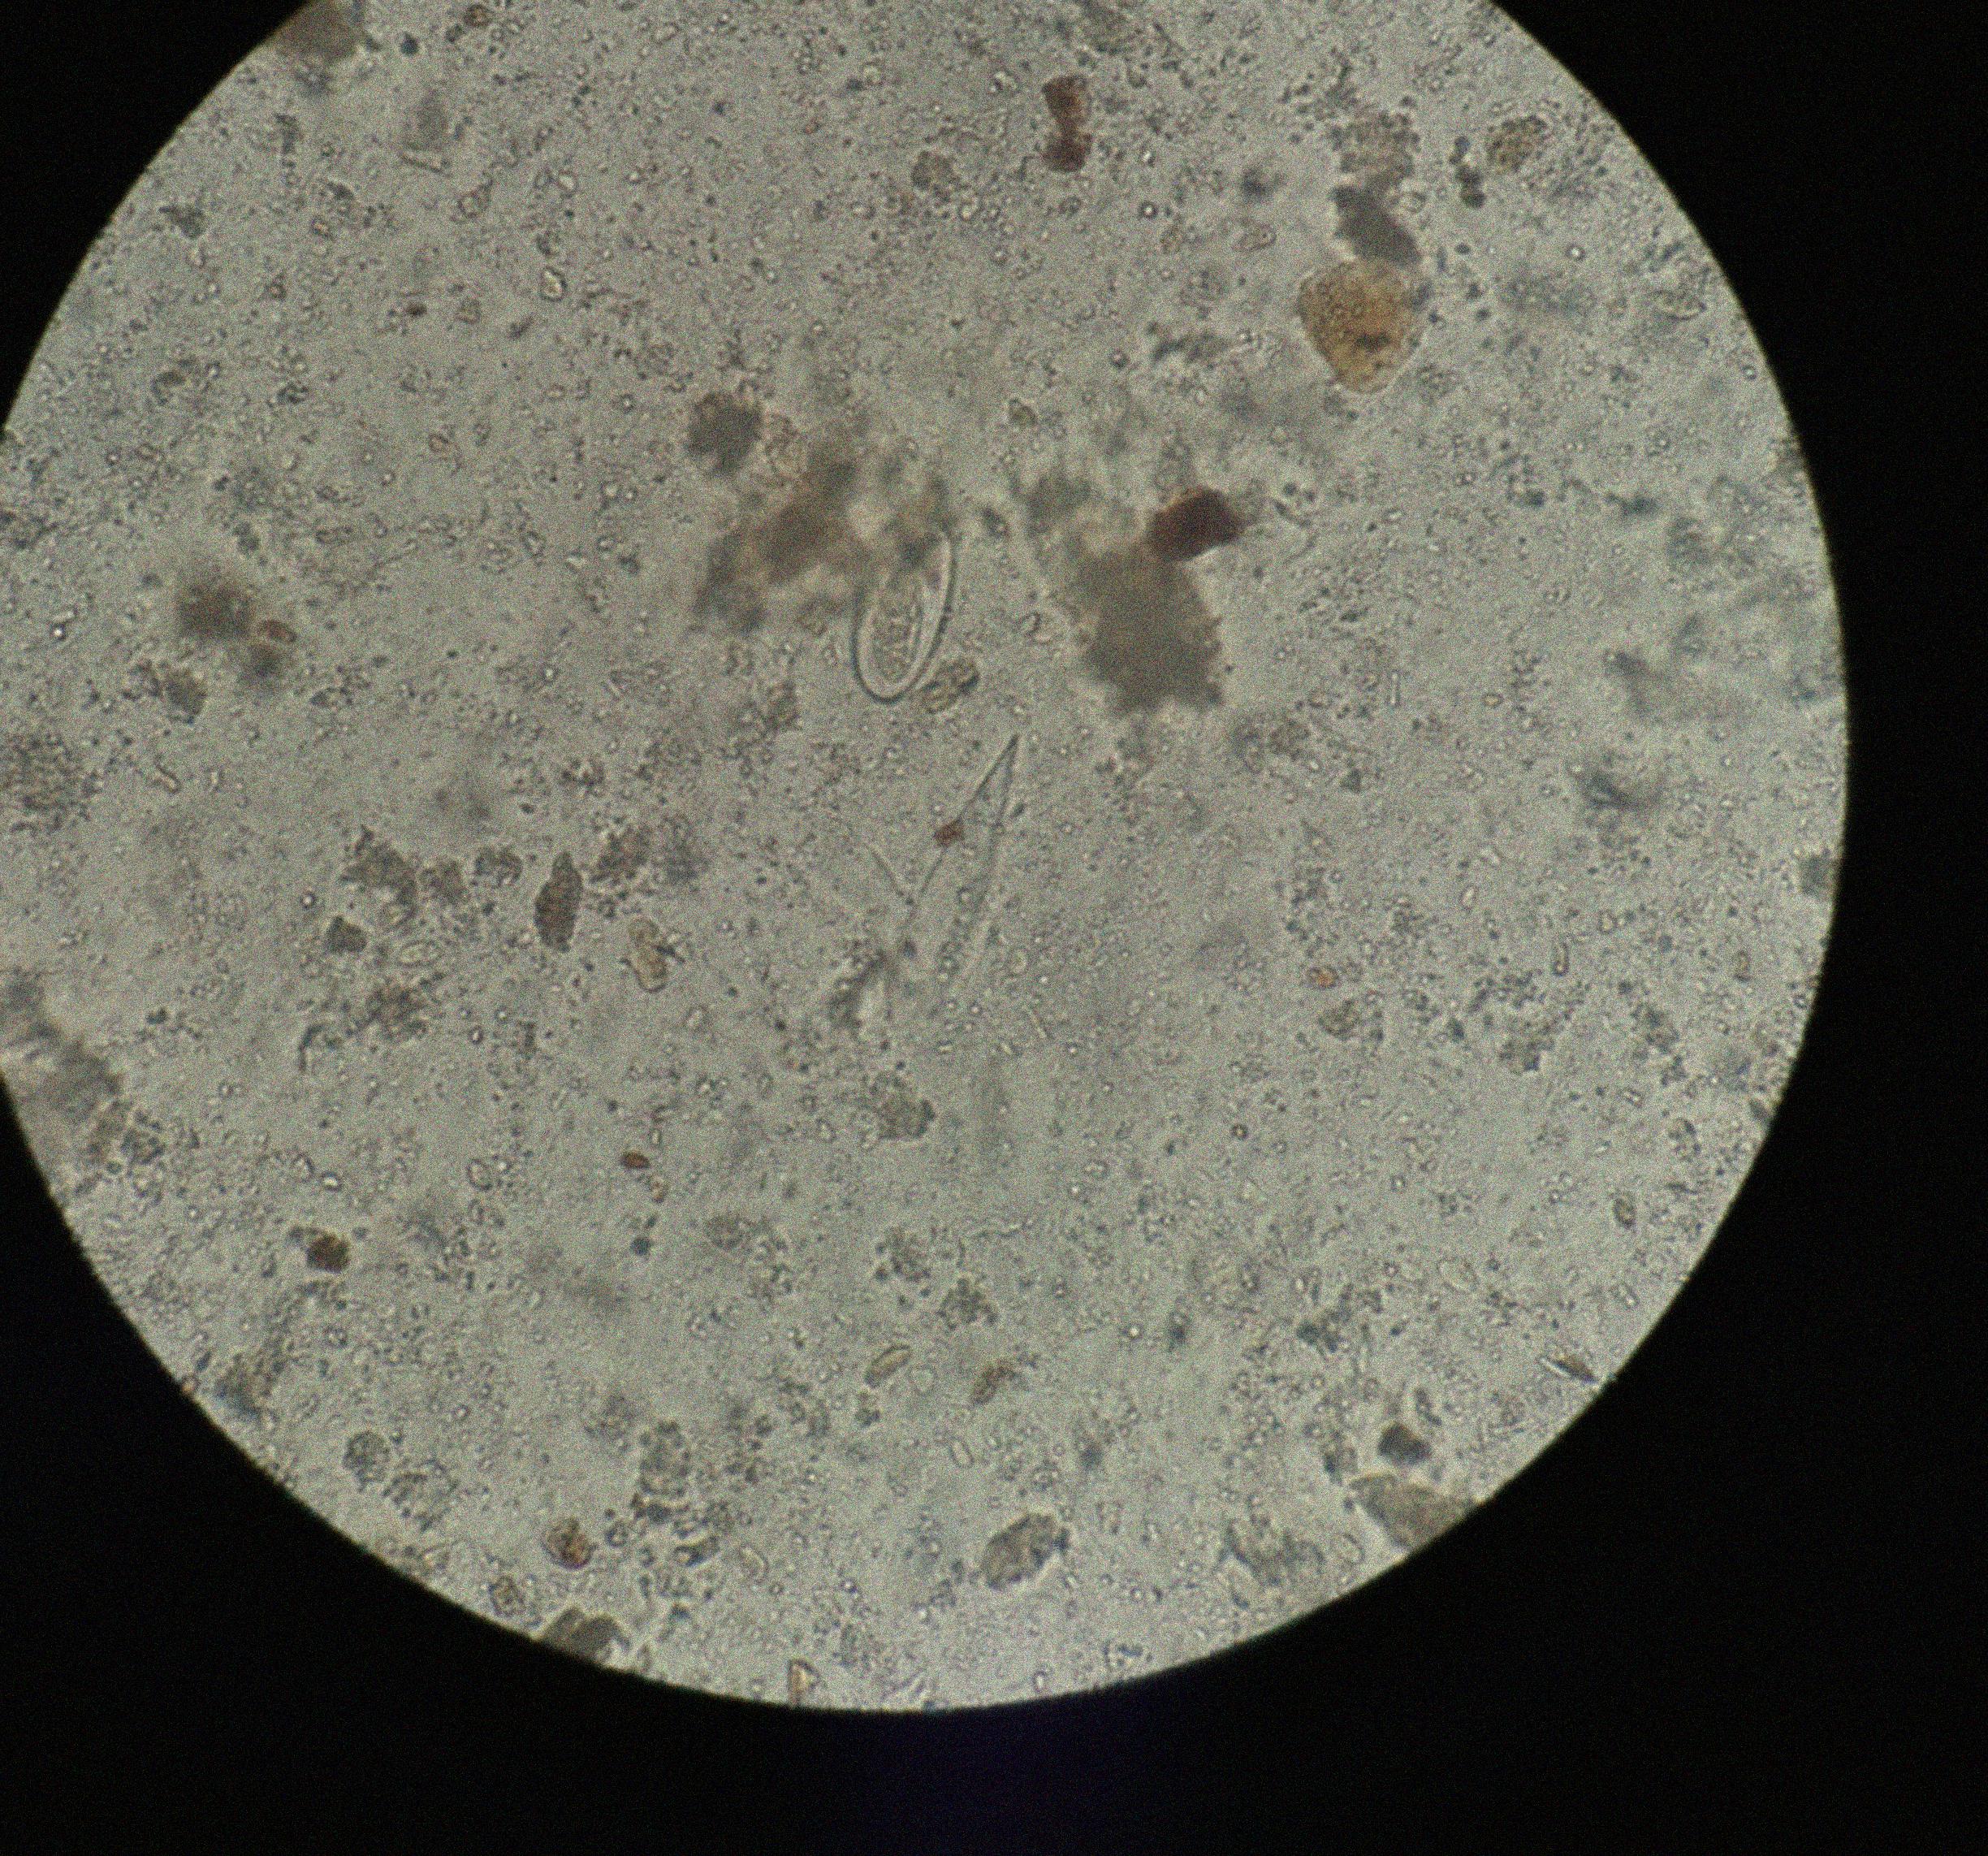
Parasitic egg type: Enterobius vermicularis